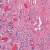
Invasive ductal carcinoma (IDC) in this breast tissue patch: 1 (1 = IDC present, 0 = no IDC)